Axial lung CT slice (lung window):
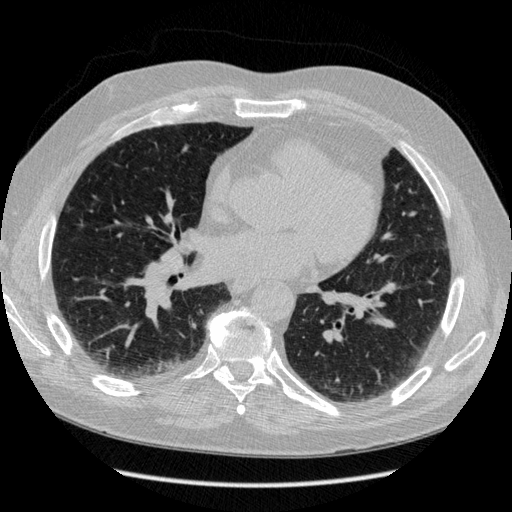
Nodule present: no